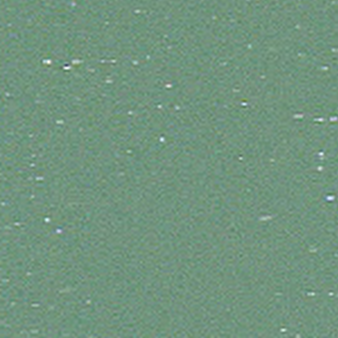
Label: other